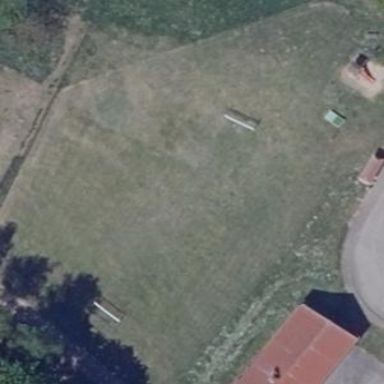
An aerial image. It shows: Grass pitch designated for leisure activities such as soccer and table tennis.